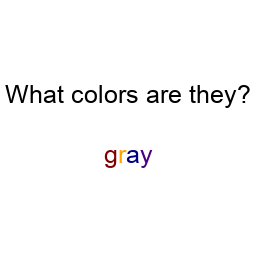
Color: maroon, orange, navy, indigo
Color name shown: gray
Background color: white
Question text color: black